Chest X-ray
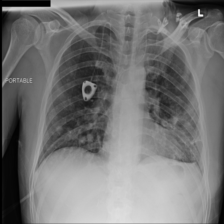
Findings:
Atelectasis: negative
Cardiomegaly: negative
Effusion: negative
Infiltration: positive
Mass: negative
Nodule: positive
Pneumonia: negative
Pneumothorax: negative
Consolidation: negative
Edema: negative
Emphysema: negative
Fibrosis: negative
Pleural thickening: negative
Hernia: negative